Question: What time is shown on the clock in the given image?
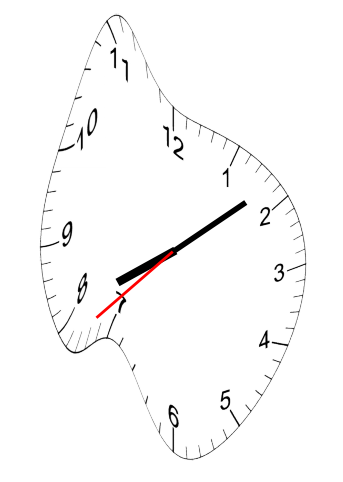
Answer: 08:08:38